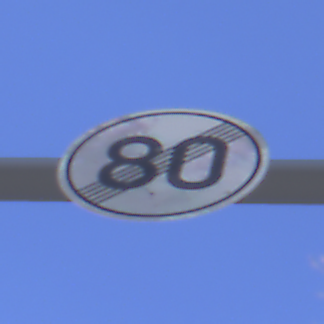
Verkehrszeichen: EndeGeschwindigkeit80
Umgebung: Outdoor, Nature
Tageszeit: MorningAfternoon
Wetter: Clear
Licht: Natural
Jahreszeit: Winter
Kontrast: HighContrast